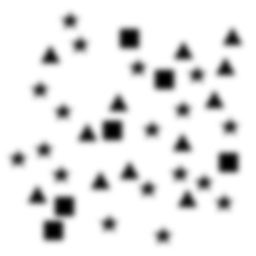
Squares: 6
Triangles: 12
Stars: 18
Total shapes: 36